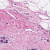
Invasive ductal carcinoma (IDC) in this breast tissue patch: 0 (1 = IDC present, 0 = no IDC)